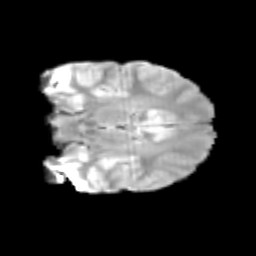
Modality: T2w
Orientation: coronal
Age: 11
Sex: female
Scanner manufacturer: siemens
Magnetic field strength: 3 T
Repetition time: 3.8 s
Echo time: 0.07 s